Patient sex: M
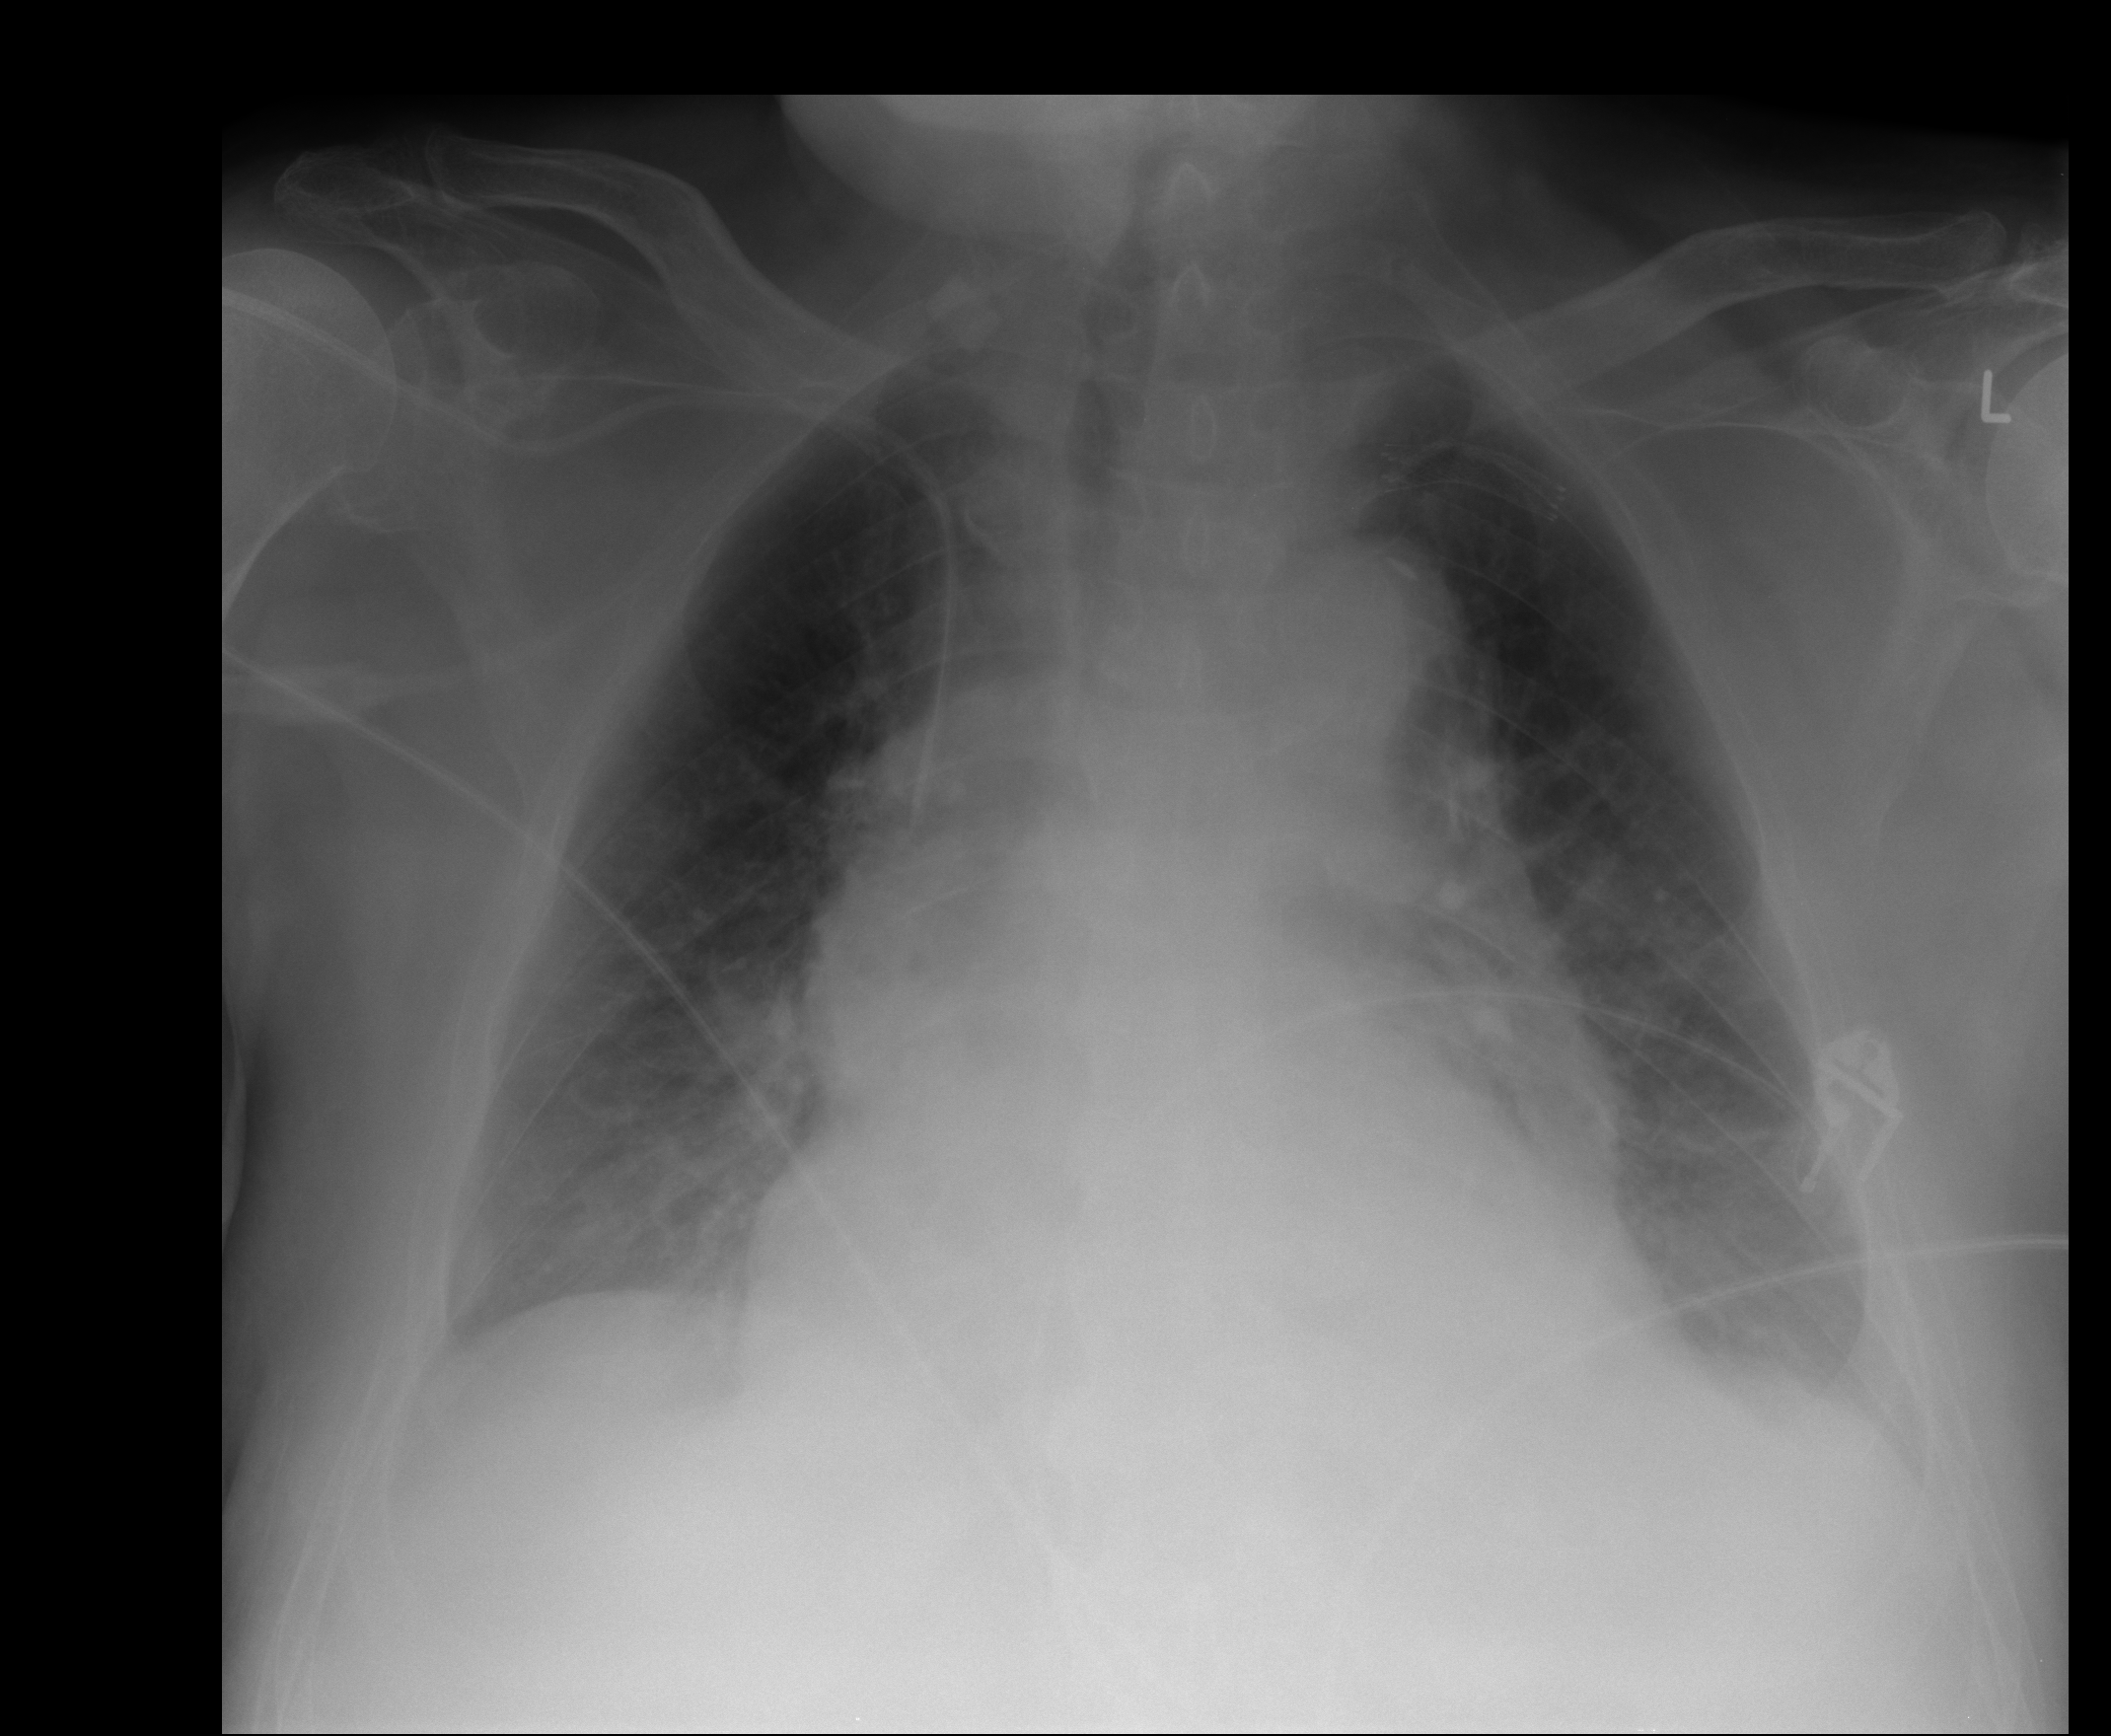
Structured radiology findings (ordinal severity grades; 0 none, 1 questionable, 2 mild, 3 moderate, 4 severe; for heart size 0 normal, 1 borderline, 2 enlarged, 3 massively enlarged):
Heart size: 2
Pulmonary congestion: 2
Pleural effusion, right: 2
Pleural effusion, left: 2
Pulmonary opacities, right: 1
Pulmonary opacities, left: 1
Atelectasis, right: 2
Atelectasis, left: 1